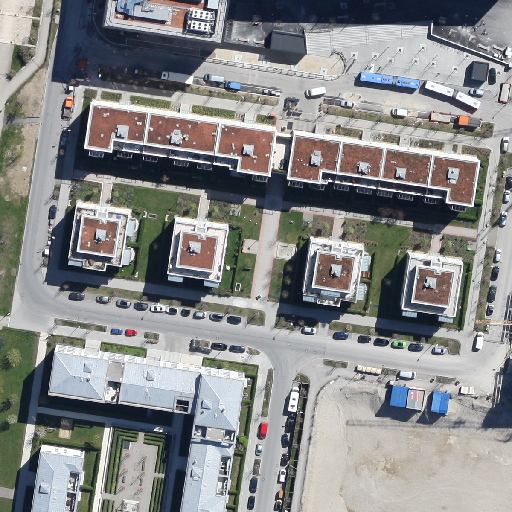
Referring expression: light-duty vehicle driving on the road